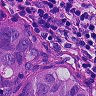
Metastatic tissue present: yes